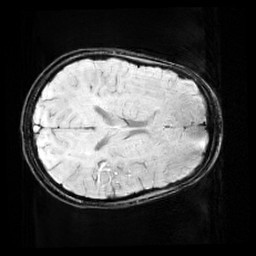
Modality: SWI
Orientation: axial
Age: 10
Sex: female
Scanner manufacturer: siemens
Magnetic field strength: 3 T
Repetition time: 0.027 s
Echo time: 0.02 s